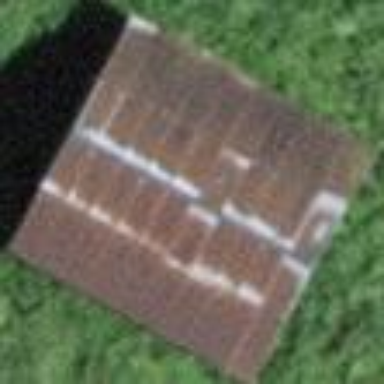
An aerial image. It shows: Shed.